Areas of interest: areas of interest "Traffic and Vehicle Management"
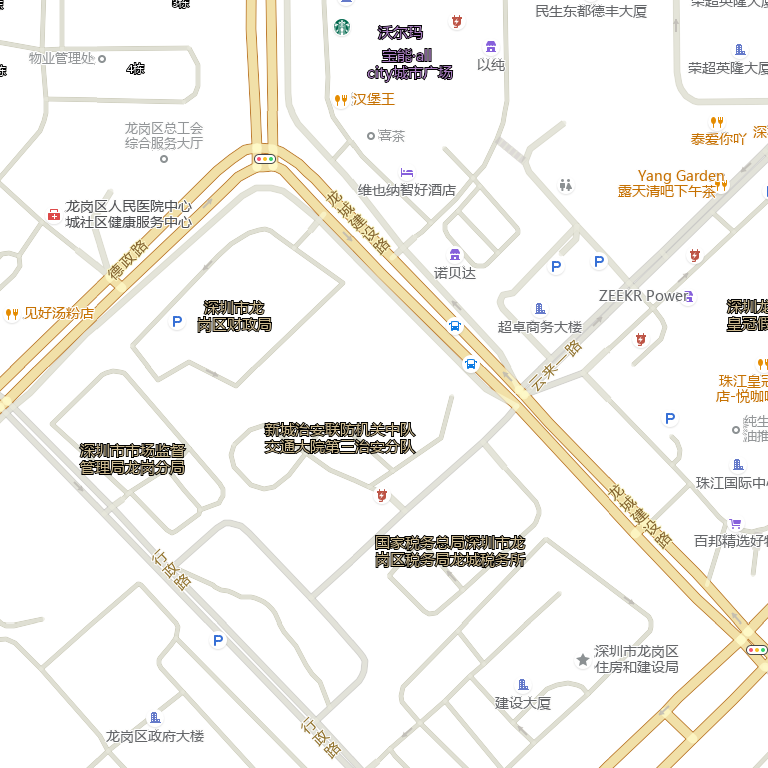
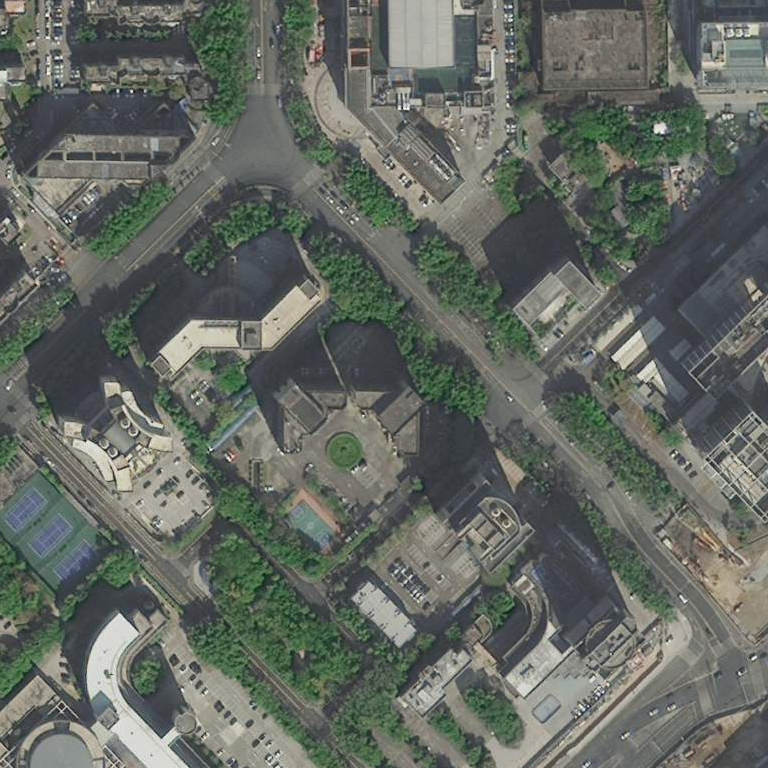